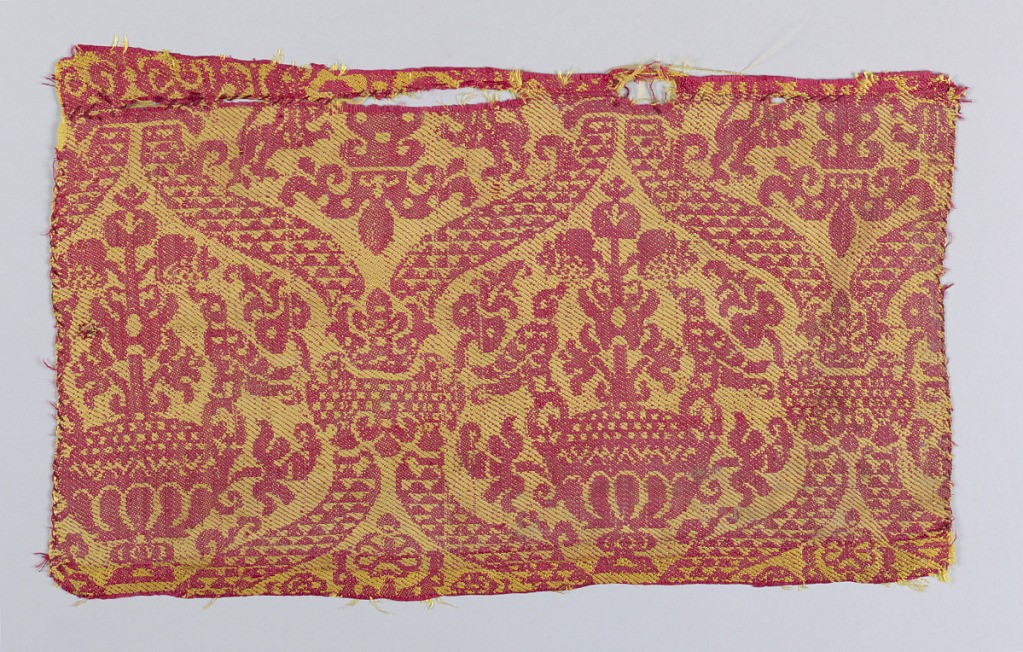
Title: Fragment
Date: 17th century
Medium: silk Technique: damasse (5-harness satin plus 1\4 twill)
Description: Pattern of vases with birds on either side in a checkerboard framework. In red and yellow.